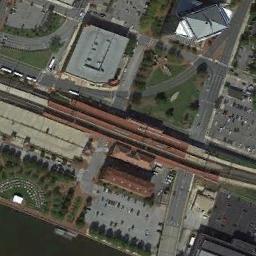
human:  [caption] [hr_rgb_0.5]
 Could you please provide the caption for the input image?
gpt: The railway station is next to the grass and parking lot .

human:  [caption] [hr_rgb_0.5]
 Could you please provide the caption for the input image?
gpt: There are many buildings of different shapes beside the railway station .

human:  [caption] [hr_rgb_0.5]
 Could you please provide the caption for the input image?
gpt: The railway station has some railways, Red buildings and parking lots and some parks are next to the railway station .

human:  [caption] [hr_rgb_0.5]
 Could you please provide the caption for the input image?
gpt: There is a fully equipped railway station in the city .

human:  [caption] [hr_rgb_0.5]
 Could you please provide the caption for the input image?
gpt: There are some green trees and buildings beside the railway station .